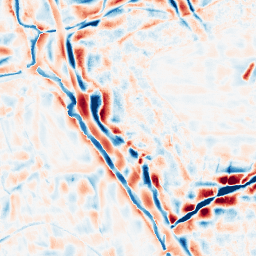
Category: wavelet
Decomposition family: wavelet_dwt
Decomposition parameters: wavelet: coif2
level: 4
Upsampling method: lanczos
Upsampling parameters: scale: 8
Upsampling scale: 8